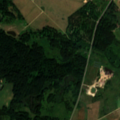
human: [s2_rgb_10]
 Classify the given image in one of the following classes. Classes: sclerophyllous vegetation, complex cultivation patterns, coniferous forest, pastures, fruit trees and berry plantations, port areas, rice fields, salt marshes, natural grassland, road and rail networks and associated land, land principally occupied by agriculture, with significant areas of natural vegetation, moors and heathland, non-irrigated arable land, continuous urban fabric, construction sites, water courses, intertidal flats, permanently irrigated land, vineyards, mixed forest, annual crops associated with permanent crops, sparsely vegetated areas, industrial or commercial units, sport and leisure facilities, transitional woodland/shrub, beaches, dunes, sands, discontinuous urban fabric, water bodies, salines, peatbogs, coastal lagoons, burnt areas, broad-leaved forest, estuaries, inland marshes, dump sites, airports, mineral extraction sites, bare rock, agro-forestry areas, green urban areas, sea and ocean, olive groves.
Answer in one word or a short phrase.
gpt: non-irrigated arable land, complex cultivation patterns, land principally occupied by agriculture, with significant areas of natural vegetation, broad-leaved forest